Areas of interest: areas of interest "218 Creative Gathering"
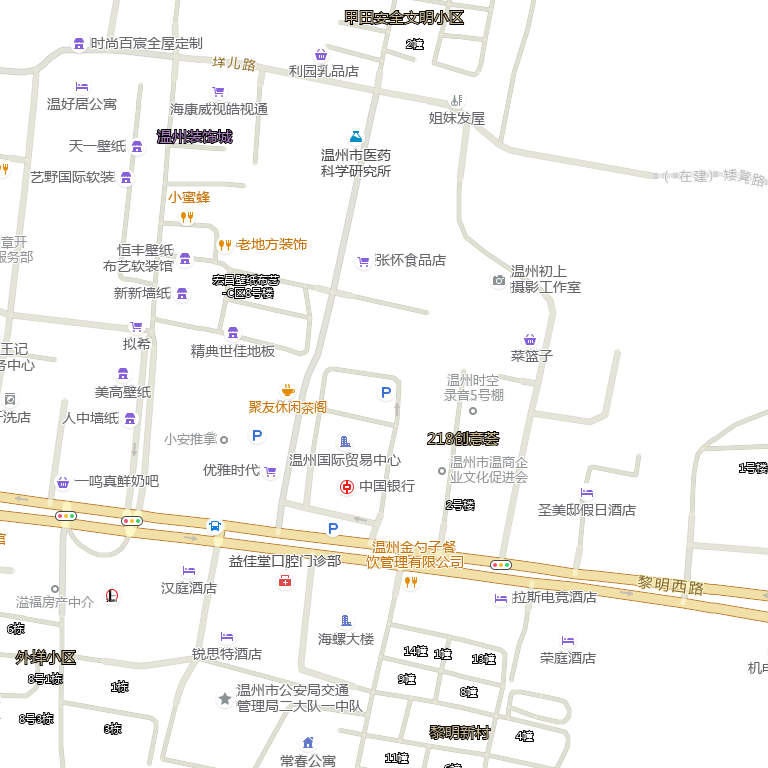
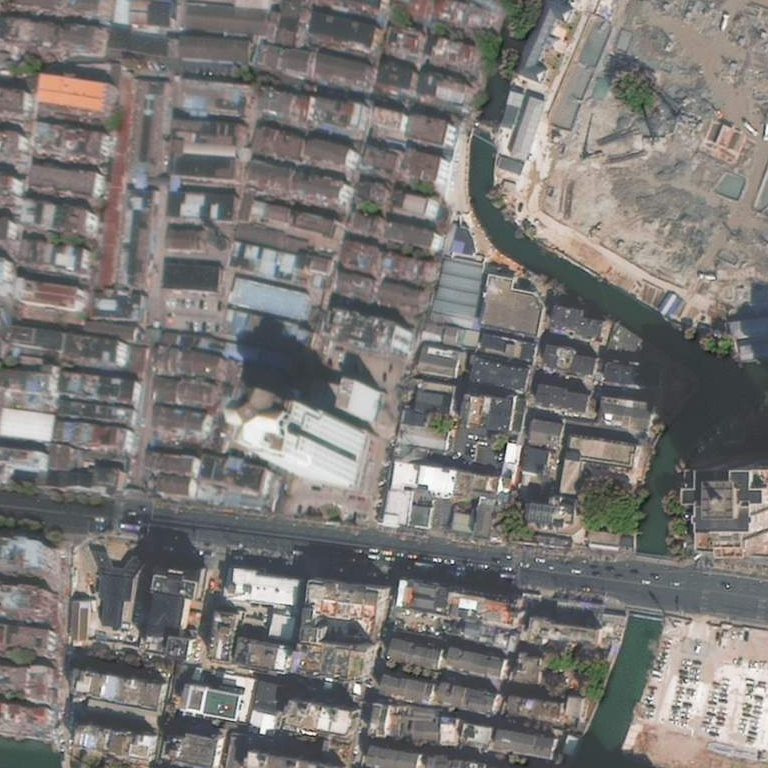